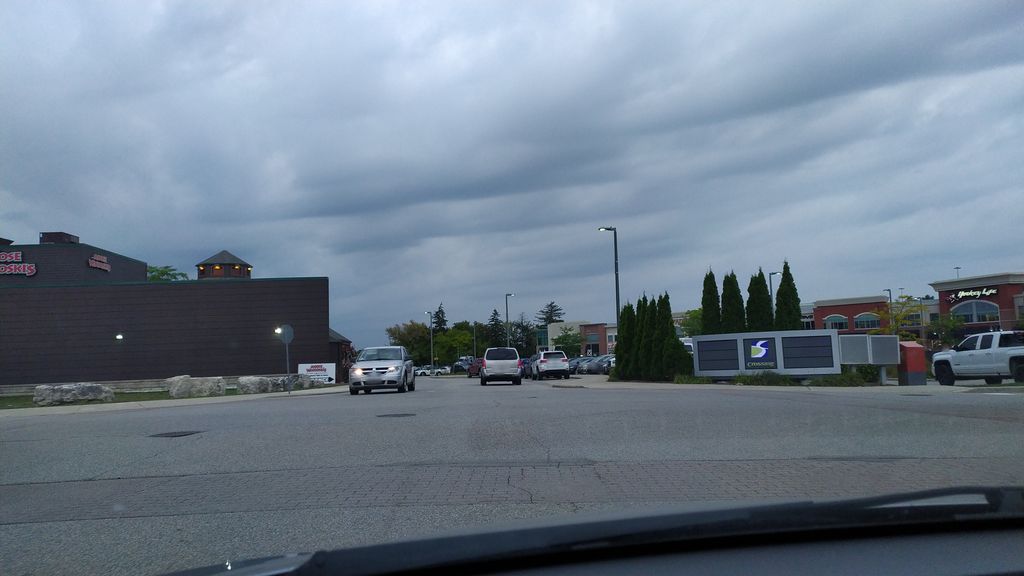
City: kitchener-waterloo